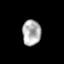
Tissue: skin
Cell type: Epithelial cells
Senescence score: 0.2587
Nuclear area (px): 463
Mean DAPI intensity: 176.901